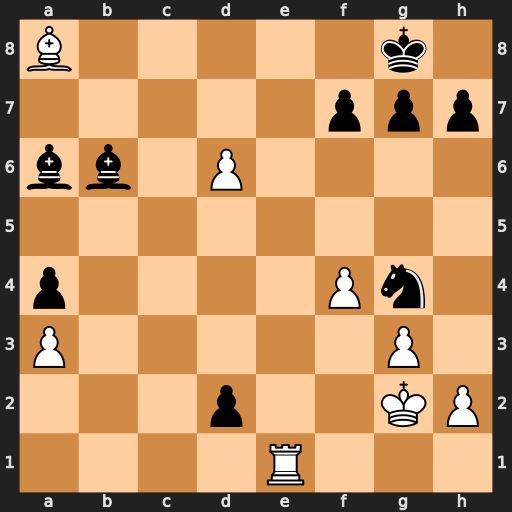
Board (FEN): B5k1/5ppp/bb1P4/8/p4Pn1/P5P1/3p2KP/4R3
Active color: w
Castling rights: -
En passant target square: -
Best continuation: Re8#